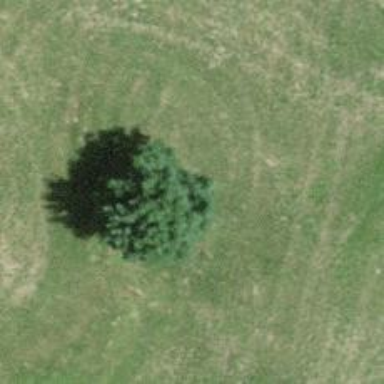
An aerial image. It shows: Single tag "natural: tree."